Interaction volume radius: 5 \u00c5
Interaction volume height: 30 \u00c5
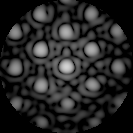
Disorder parameter: 0.1952